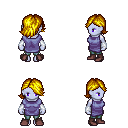
a pixel art fantasy rpg character, female body template, dark elf, purple skin, chain tabard jacket, teal pants, blonde swoop hairstyle, white cloth bracers, maroon shoes, four views (front, back, left, right), 2x2 character sprite sheet, small pixel art, hard edges, no anti-aliasing